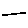
Label: line